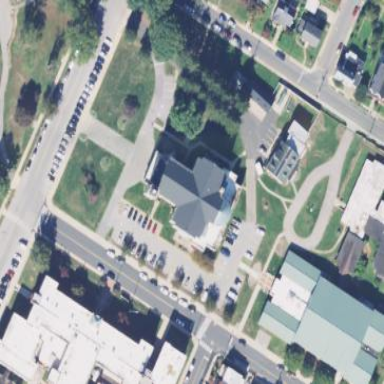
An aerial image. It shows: Building serving as place of worship.